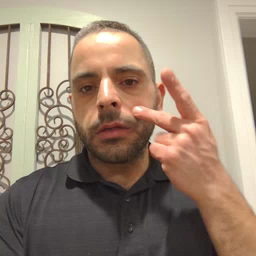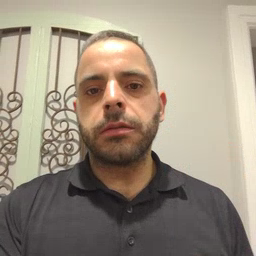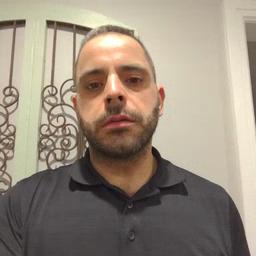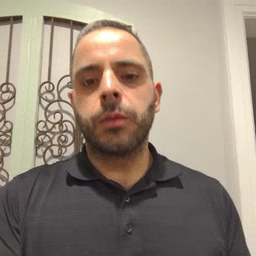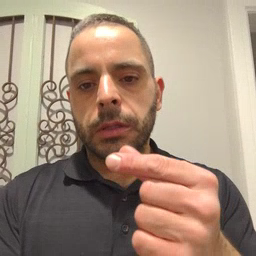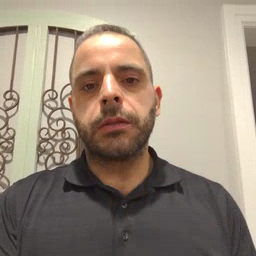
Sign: green